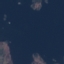
Land use / land cover class: SeaLake